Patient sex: M
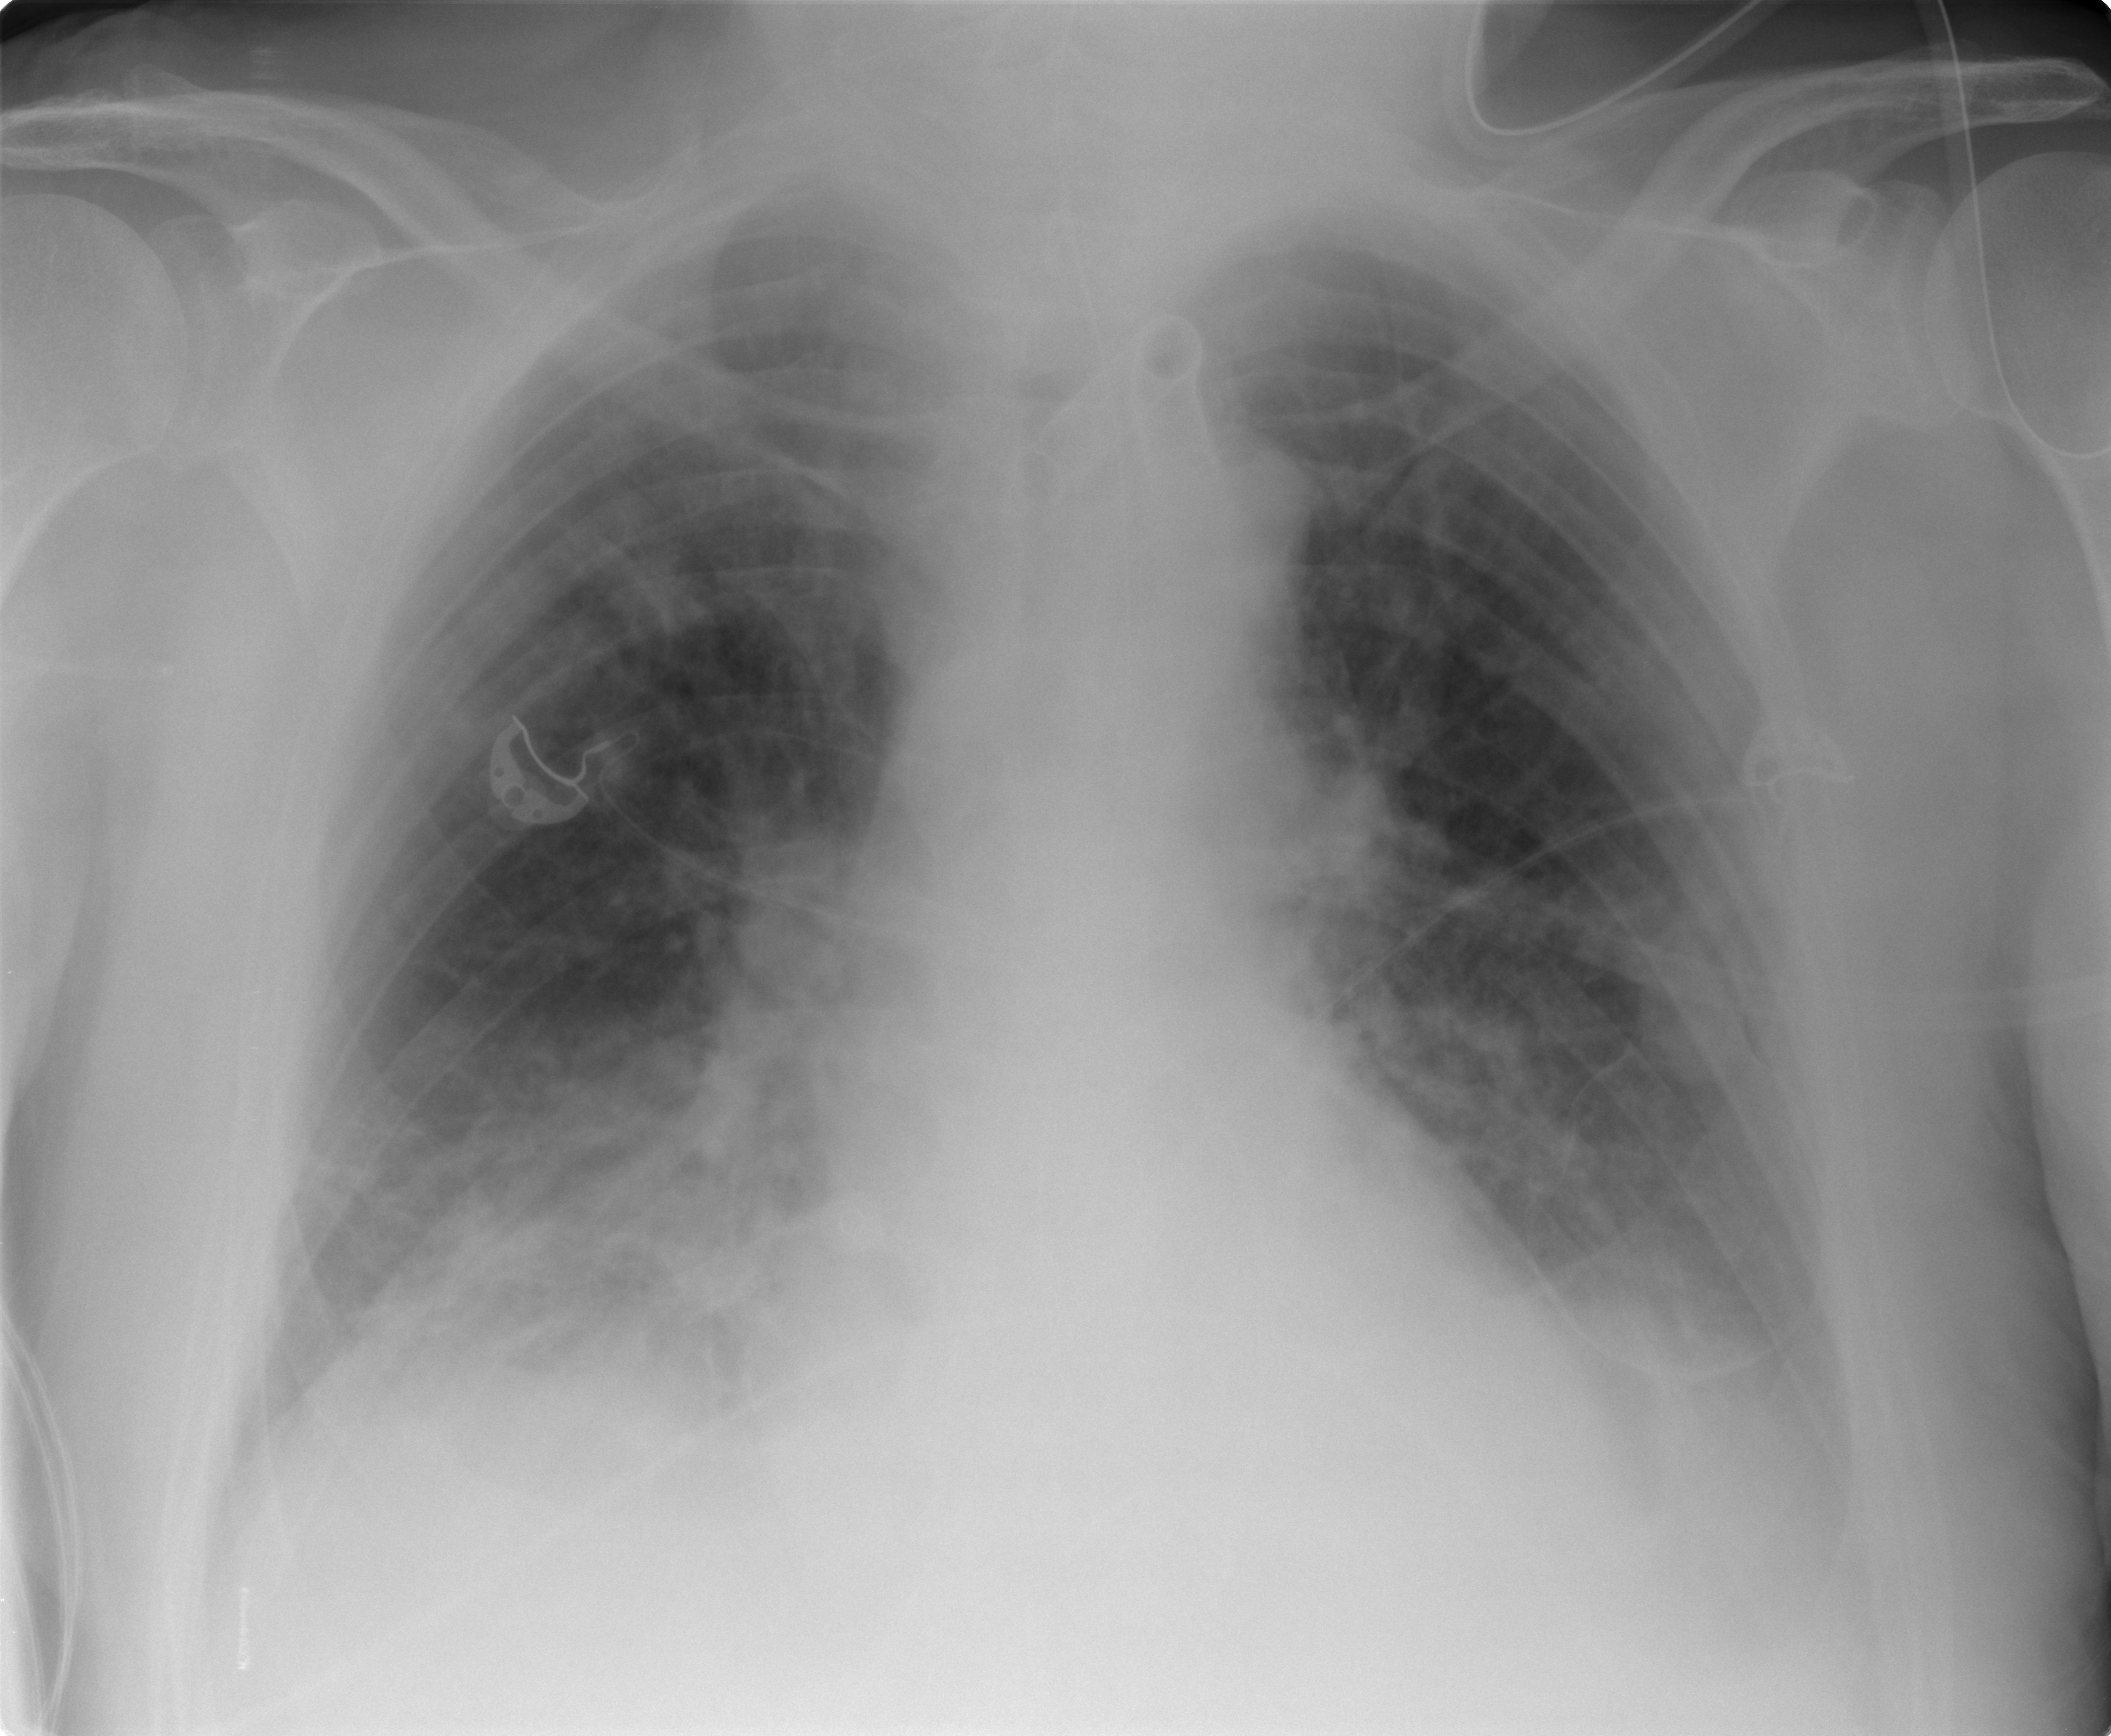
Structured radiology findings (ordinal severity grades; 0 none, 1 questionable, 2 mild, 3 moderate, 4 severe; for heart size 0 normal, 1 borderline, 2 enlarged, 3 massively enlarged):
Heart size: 0
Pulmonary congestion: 2
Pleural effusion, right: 2
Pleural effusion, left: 2
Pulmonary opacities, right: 2
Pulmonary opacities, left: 2
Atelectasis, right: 2
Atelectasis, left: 2